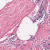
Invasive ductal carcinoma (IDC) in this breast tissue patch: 0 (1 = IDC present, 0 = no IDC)